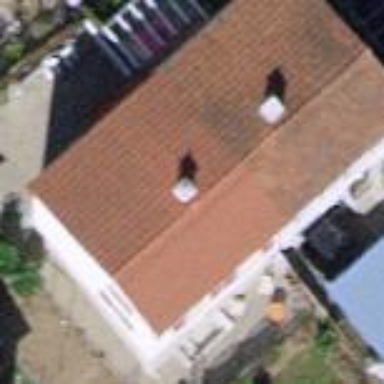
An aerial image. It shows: Saltbox-shaped roof on semi-detached house.